Interaction volume radius: 5 \u00c5
Interaction volume height: 15 \u00c5
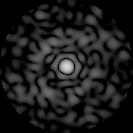
Disorder parameter: 0.8146